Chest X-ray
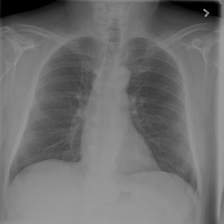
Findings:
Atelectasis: negative
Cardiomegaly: negative
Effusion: negative
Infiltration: negative
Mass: negative
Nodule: negative
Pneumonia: negative
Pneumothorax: negative
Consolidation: negative
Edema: negative
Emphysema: negative
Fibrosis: negative
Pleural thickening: negative
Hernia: negative